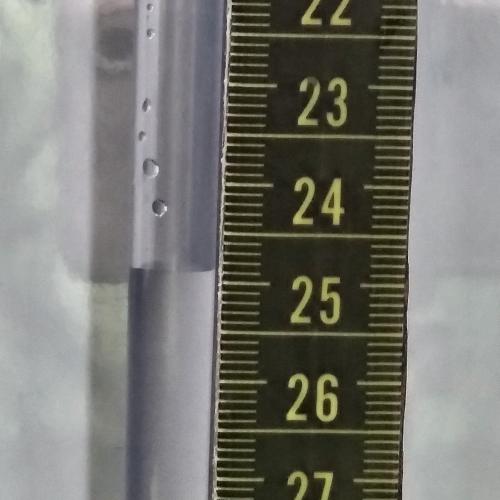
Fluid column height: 24.9 cm